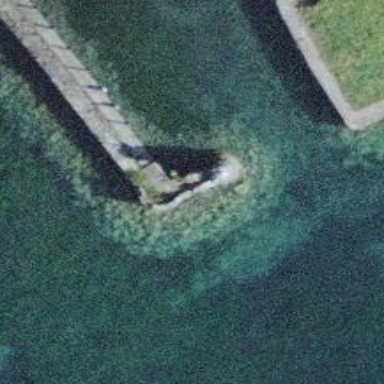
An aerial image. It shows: Man-made pier.